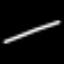
Label: line